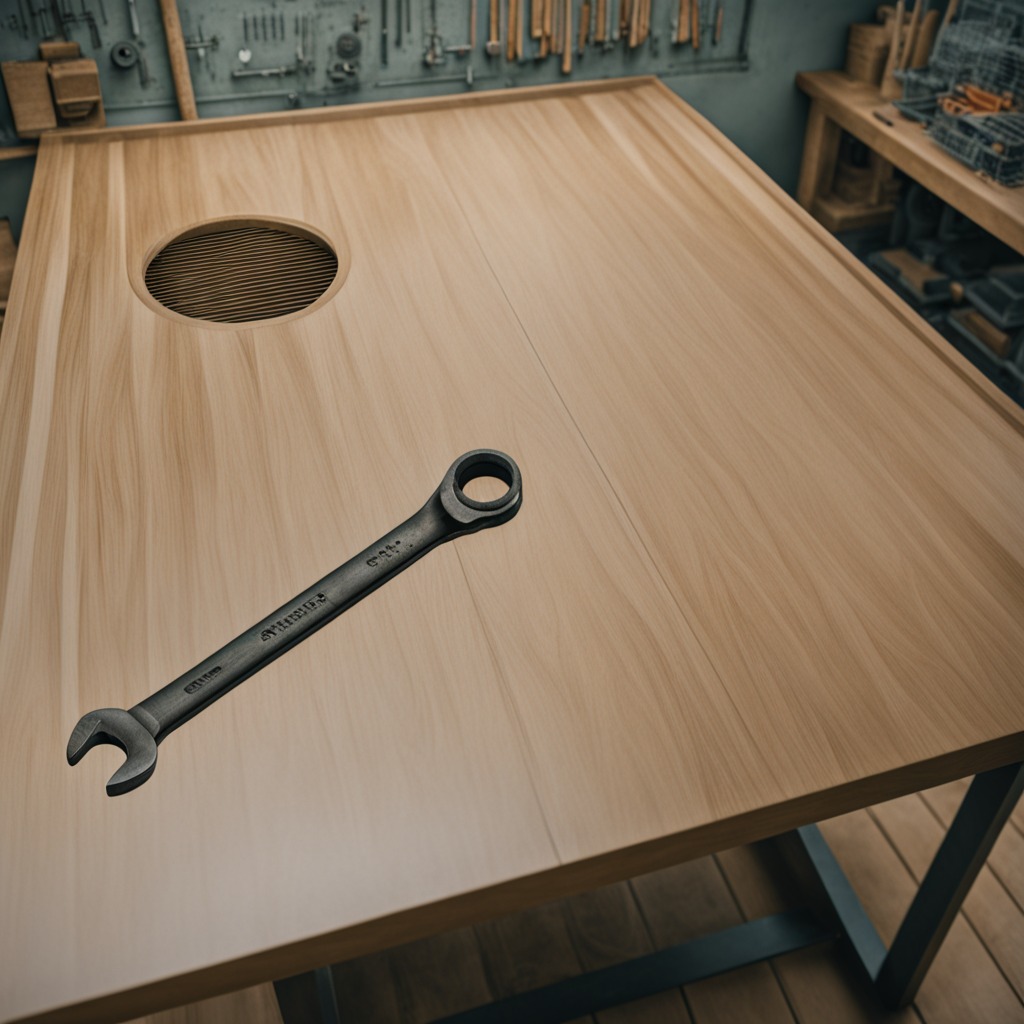
An wrench lies on a workbench inside a coastal fishing gear workshop.